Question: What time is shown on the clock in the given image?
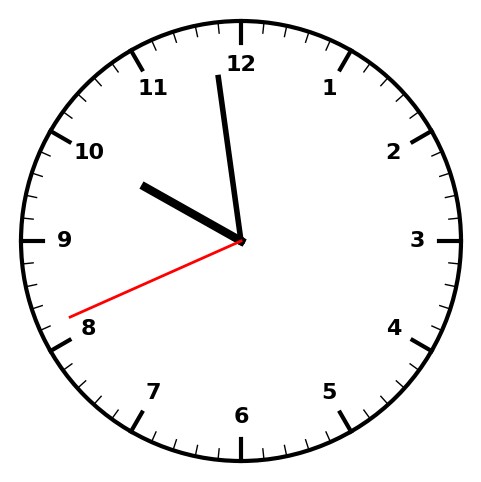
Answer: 09:58:41